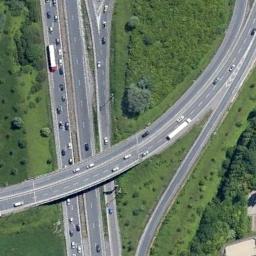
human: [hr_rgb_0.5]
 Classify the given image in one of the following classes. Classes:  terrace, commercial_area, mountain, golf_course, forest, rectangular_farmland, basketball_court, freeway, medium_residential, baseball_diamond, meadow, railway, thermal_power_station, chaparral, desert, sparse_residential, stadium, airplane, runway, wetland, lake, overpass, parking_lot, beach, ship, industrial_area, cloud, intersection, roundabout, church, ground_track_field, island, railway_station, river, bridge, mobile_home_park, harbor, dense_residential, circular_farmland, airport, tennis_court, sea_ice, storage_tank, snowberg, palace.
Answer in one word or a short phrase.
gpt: overpass